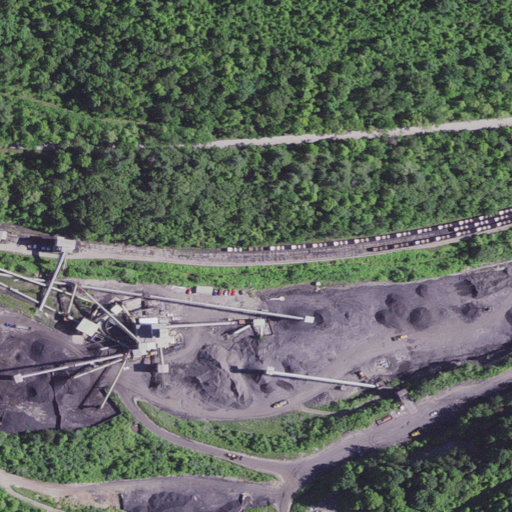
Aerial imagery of valley in Kentucky named Talley Hollow containing deciduous forest, medium intensity development, low intensity development, high intensity development, open water, open development, barren land, and mixed forest